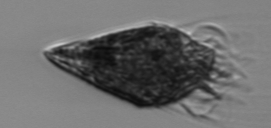
Label: Strombidium_wulffi